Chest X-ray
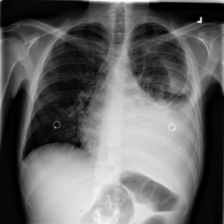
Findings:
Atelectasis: negative
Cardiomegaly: negative
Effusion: positive
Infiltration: positive
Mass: negative
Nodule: negative
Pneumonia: negative
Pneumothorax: negative
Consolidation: negative
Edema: negative
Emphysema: negative
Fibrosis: negative
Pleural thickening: negative
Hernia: negative